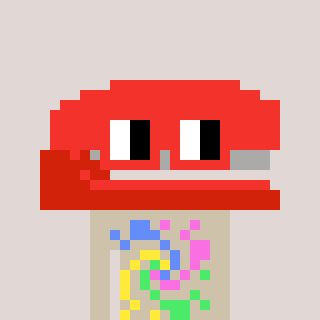
a pixel art character with square red glasses, a stapler-shaped head and a bege-colored body on a warm background